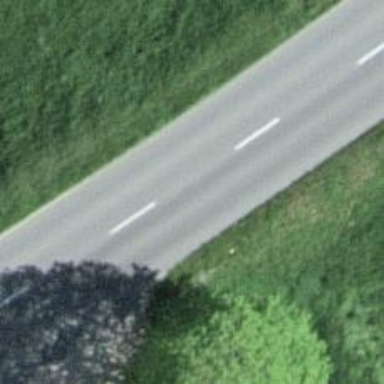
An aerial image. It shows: Secondary road with cycling lane on both sides. The surface of the road is asphalt.